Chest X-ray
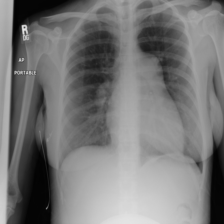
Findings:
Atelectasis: negative
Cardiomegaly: positive
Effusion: negative
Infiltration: negative
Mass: negative
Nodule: negative
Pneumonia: negative
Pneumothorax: negative
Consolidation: negative
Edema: negative
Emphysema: negative
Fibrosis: negative
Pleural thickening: negative
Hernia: negative